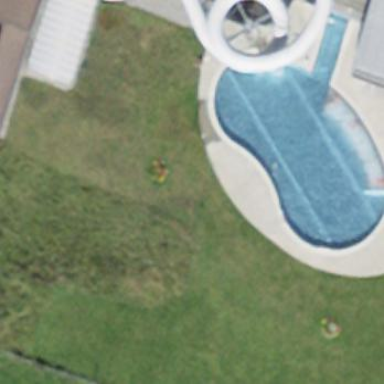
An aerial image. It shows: Swimming pool located in leisure land.